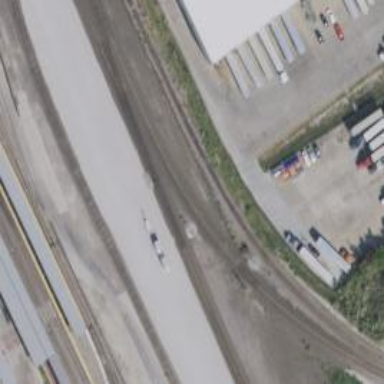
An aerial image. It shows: Abandoned railway yard.